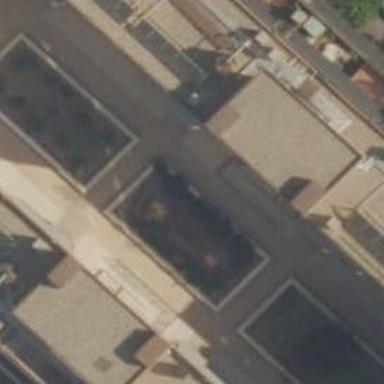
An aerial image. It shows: Courtyard.